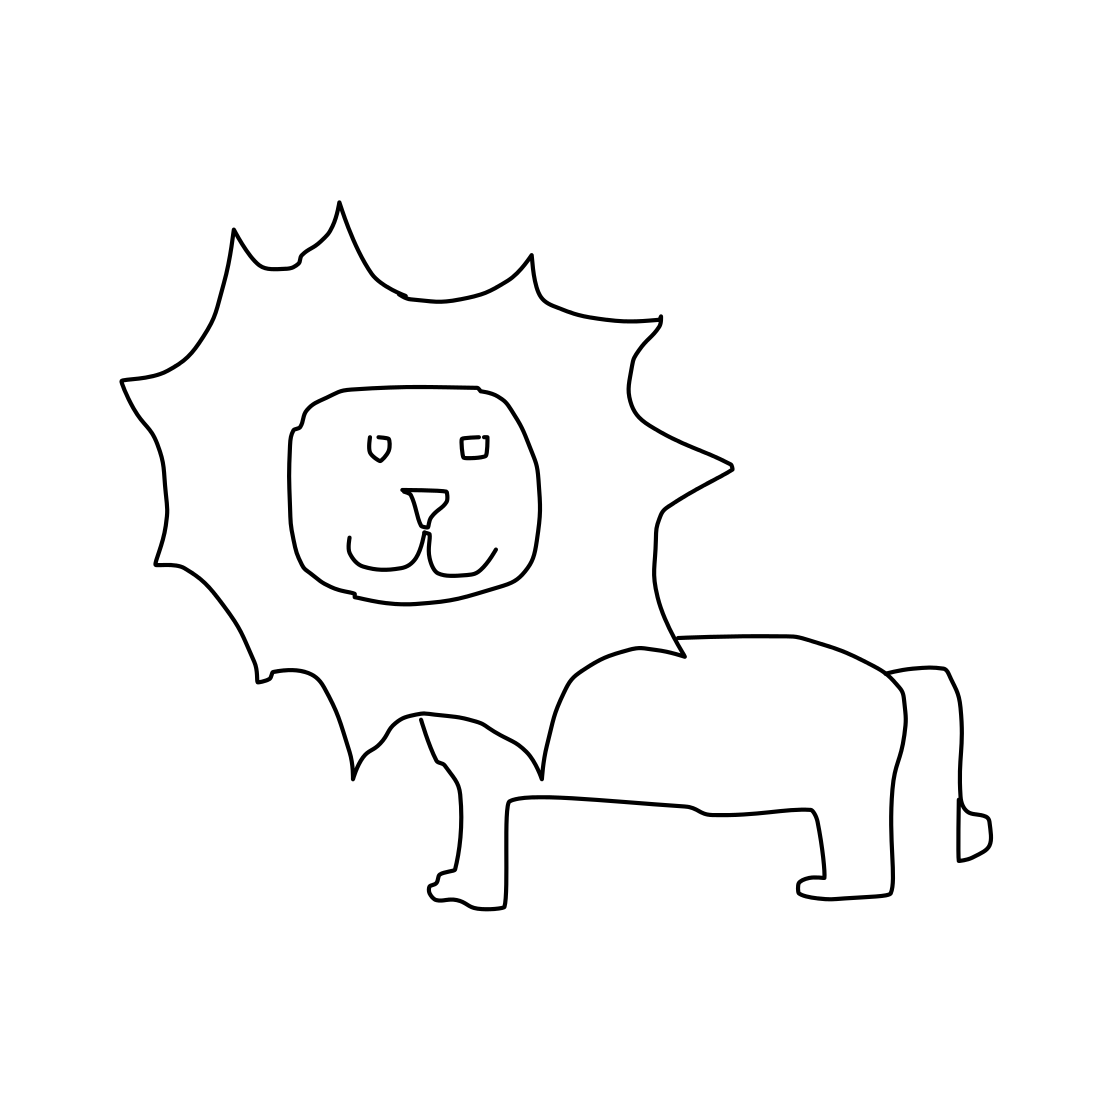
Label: lion